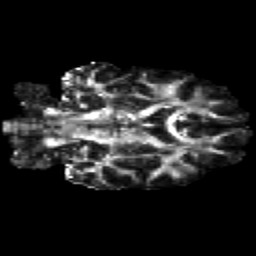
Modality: FA
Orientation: coronal
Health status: healthy
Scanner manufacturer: siemens
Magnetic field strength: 3 T
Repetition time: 10.6 s
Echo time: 0.092 s